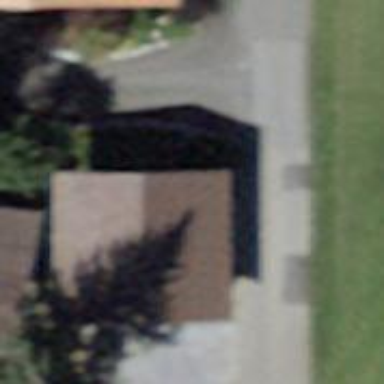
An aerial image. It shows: Garage building.